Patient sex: F
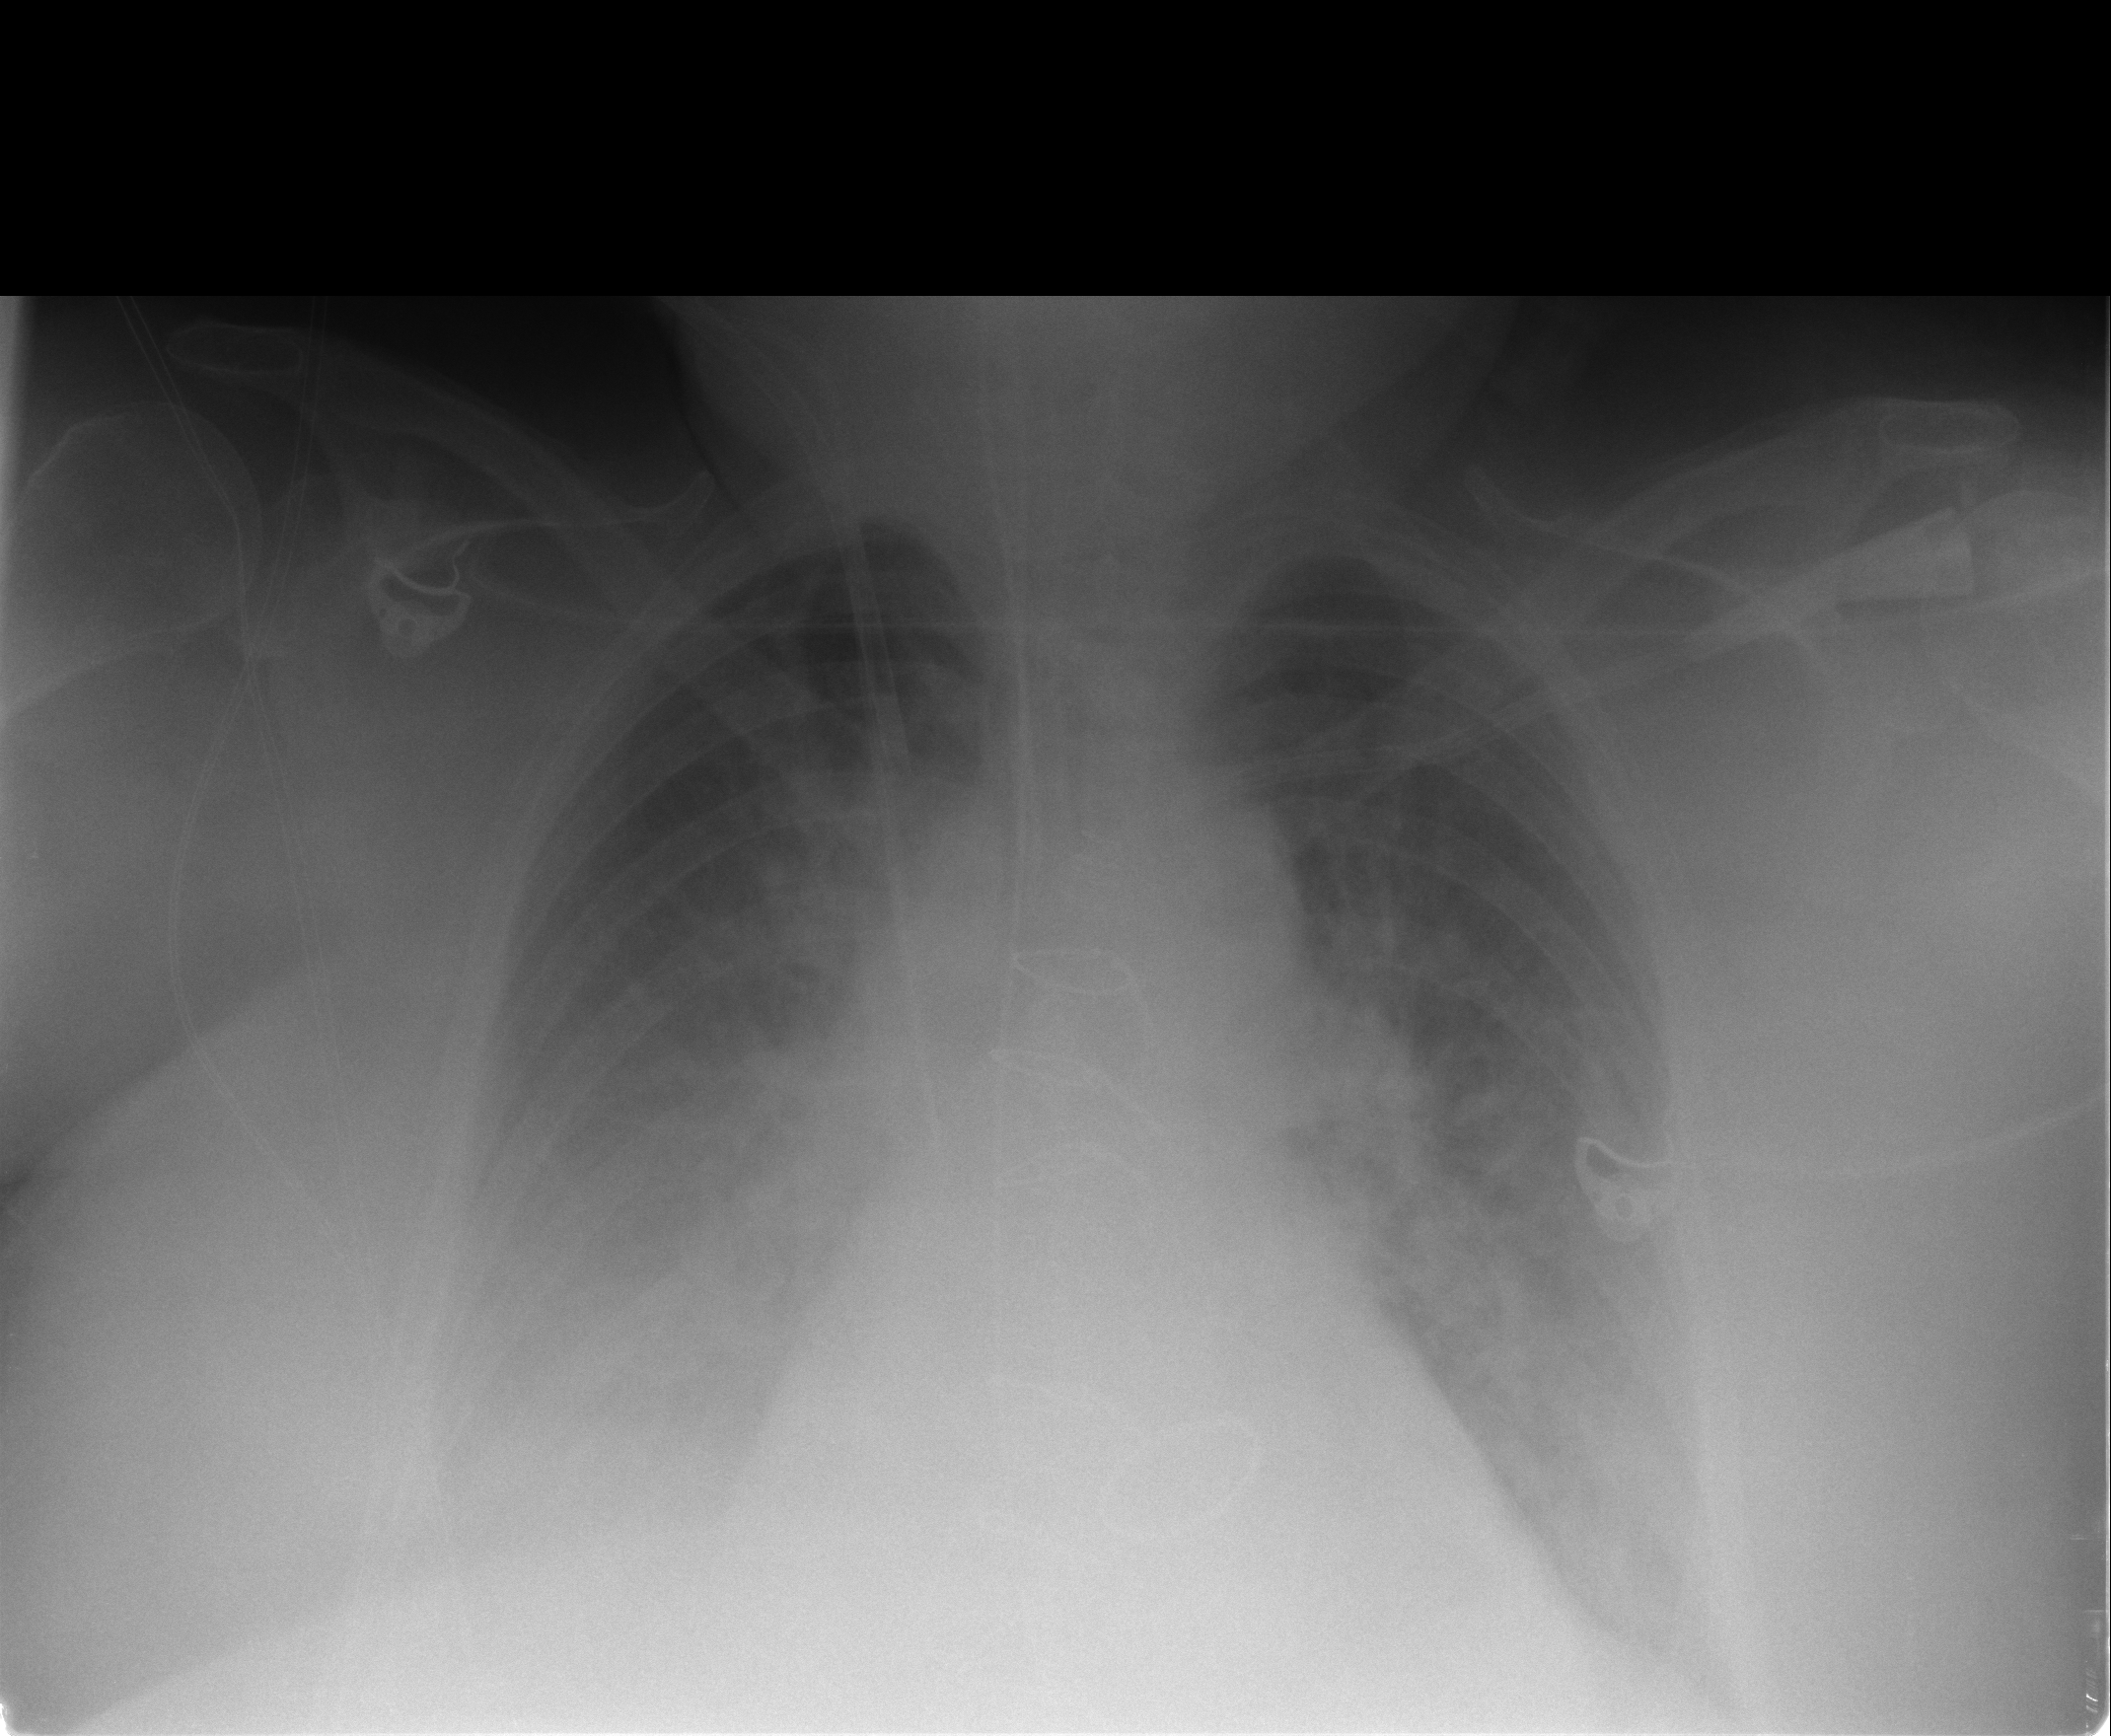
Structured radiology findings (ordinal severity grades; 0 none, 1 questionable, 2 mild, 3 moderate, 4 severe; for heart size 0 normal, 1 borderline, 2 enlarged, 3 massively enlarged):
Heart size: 2
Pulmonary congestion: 0
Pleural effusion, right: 2
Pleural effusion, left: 1
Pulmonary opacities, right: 0
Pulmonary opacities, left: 0
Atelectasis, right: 2
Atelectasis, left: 2